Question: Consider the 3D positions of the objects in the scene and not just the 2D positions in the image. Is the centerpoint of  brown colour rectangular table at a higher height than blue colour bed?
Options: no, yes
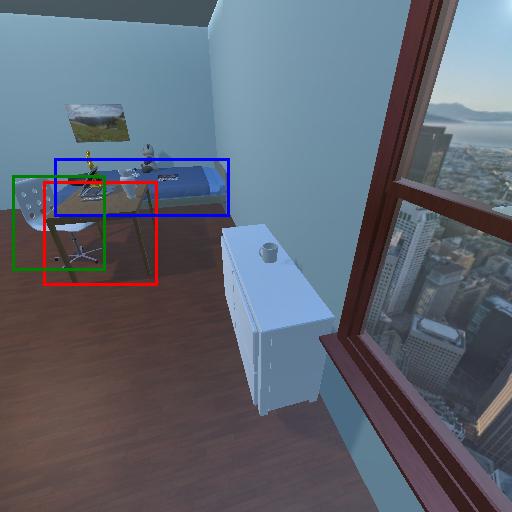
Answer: no